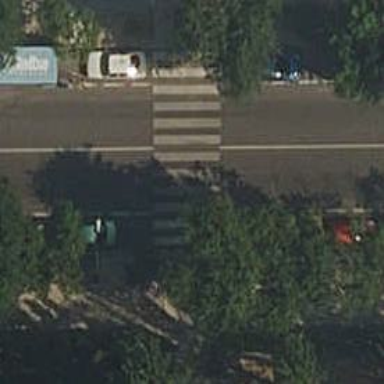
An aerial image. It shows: Zebra crossing on the road.